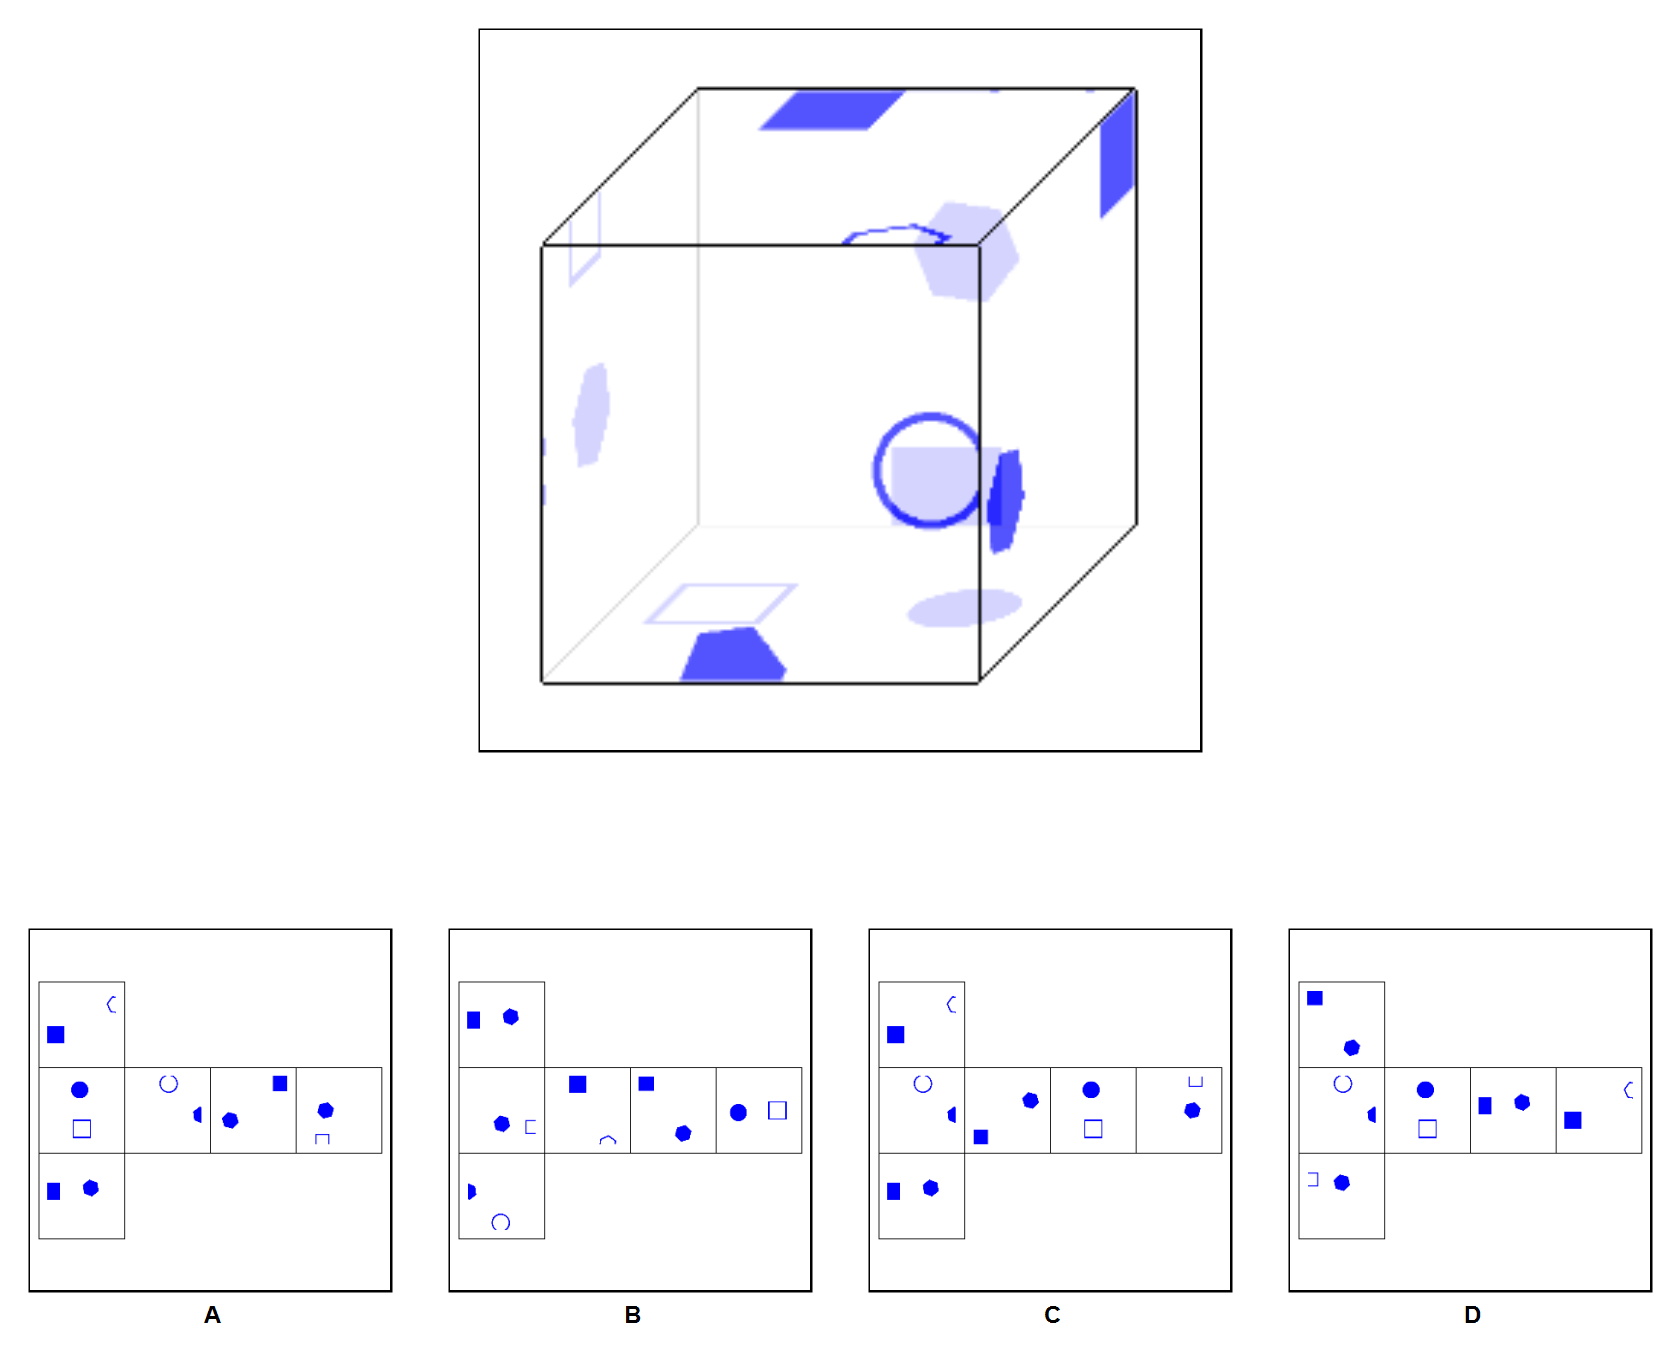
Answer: B